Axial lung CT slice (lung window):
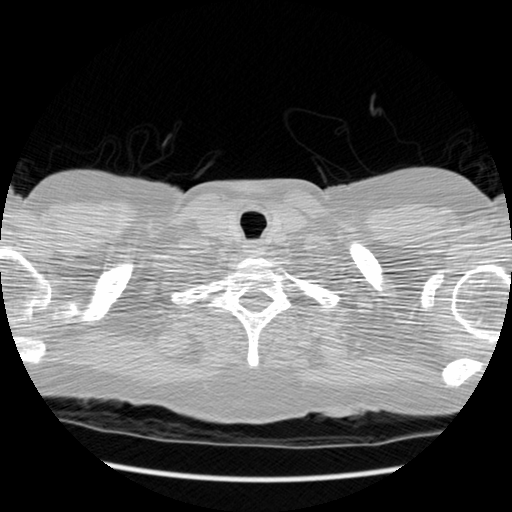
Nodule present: no